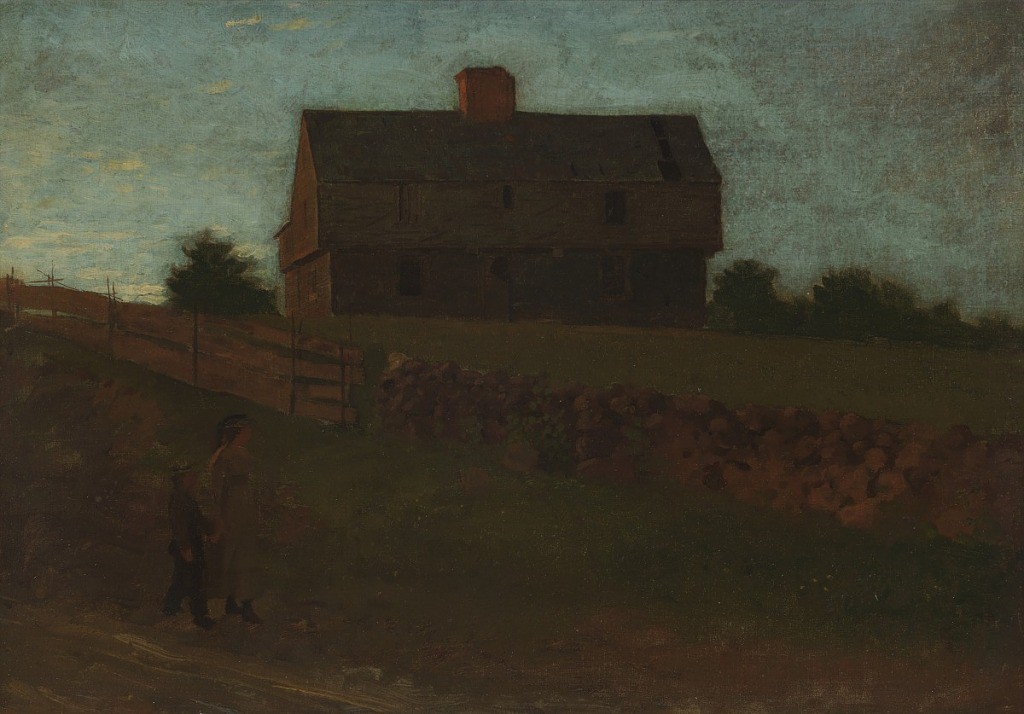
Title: Garrison House, York, Maine
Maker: Winslow Homer, American, 1836–1910
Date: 1875
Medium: Brush and oil paint on canvas
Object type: Painting
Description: Horizontal view of a dominant blocky frame house with a large brick chimney and overhanging second story perched on a hill at center background, a stone wall and attached board fence extending across the middle ground, and a boy and young woman holding hands and walking along path at lower left foreground.